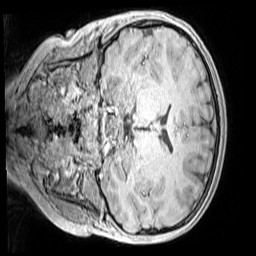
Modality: MP2RAGE
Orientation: coronal
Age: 11
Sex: male
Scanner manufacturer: siemens
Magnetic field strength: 3 T
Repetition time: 4 s
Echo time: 0.00299 s